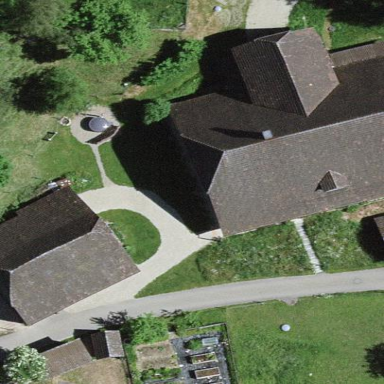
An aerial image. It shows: Farm building.